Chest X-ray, AP view. Patient: 62 years old, sex F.
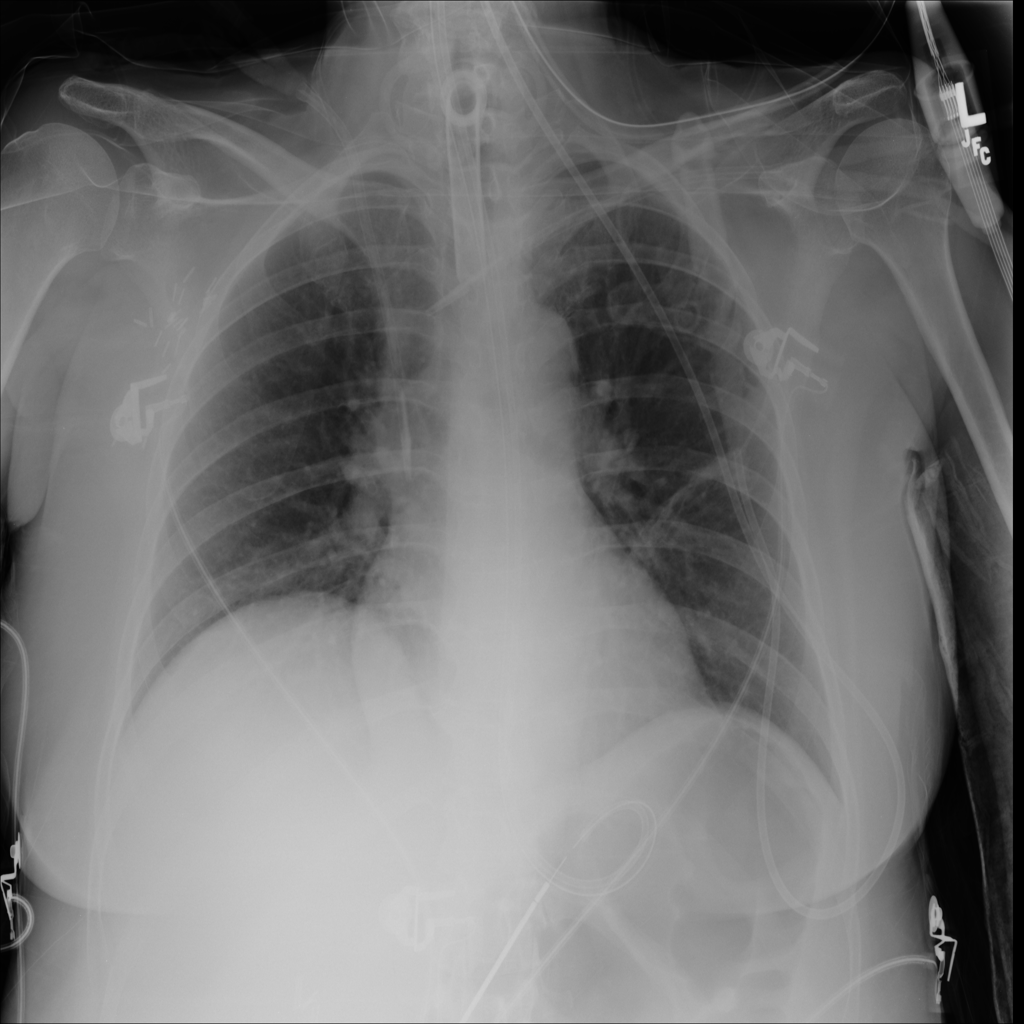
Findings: No Finding